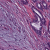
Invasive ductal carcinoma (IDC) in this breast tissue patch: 1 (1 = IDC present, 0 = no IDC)